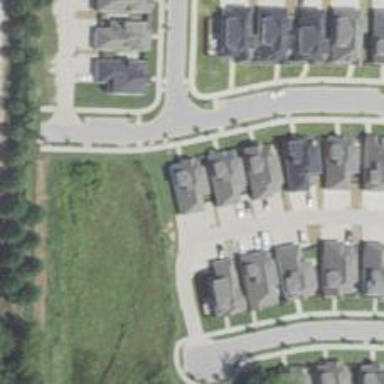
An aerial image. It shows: Alley classified as service road.